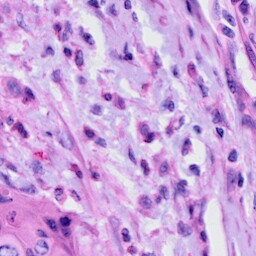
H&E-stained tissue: Cervix